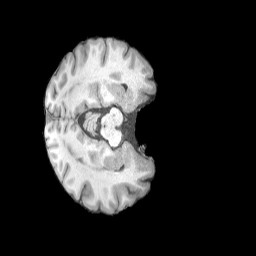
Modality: T1w
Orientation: axial
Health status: healthy